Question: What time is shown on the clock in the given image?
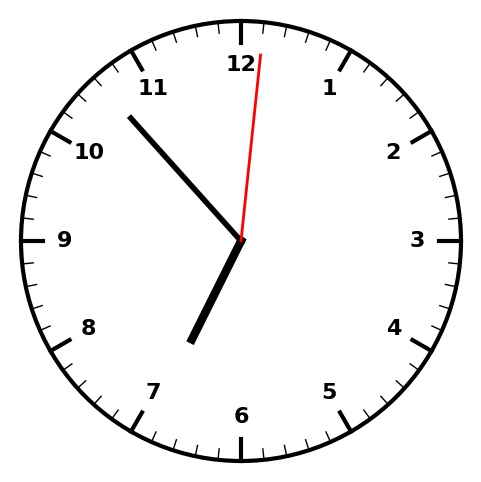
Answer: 06:53:01